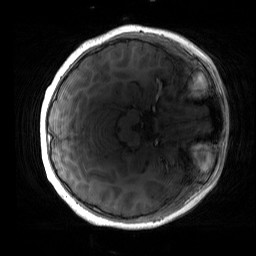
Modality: T1w
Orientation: axial
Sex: male
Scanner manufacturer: siemens
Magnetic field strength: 3 T
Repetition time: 1.9 s
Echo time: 0.00243 s